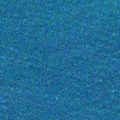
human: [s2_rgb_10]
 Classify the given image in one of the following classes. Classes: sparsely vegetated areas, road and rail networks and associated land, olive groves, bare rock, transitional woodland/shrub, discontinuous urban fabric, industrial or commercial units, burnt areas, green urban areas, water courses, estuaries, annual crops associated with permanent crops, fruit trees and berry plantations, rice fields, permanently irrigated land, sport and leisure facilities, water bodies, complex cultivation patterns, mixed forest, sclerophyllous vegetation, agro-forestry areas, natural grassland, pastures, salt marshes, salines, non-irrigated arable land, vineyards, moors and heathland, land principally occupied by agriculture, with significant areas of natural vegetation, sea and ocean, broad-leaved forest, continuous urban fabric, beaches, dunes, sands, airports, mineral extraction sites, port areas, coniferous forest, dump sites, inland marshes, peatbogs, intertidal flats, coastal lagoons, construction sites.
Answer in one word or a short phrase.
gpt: sea and ocean